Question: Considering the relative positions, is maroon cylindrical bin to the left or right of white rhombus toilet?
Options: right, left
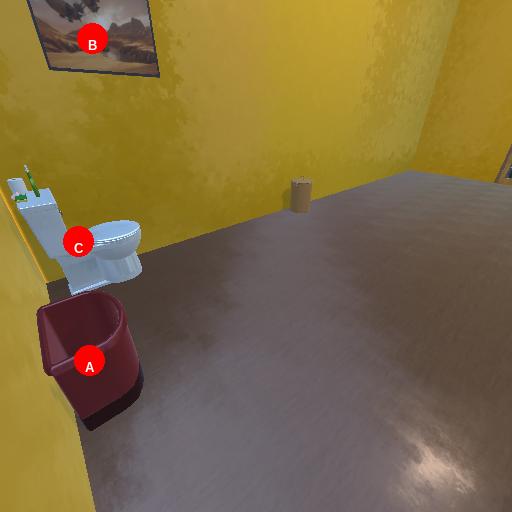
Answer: right